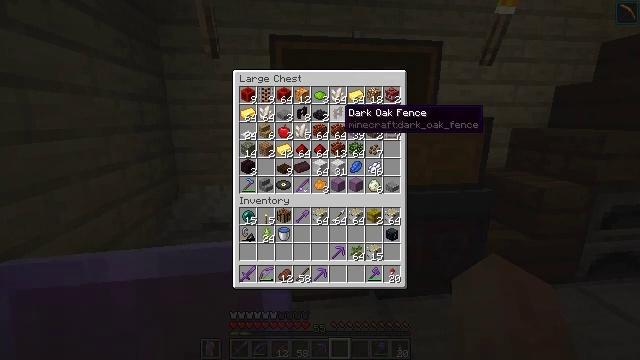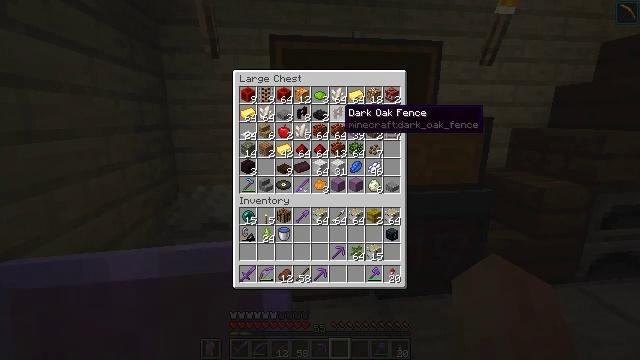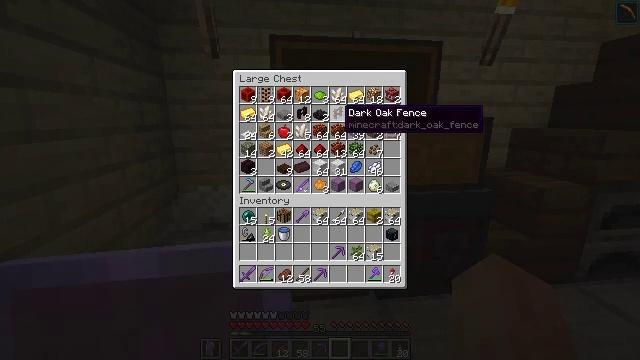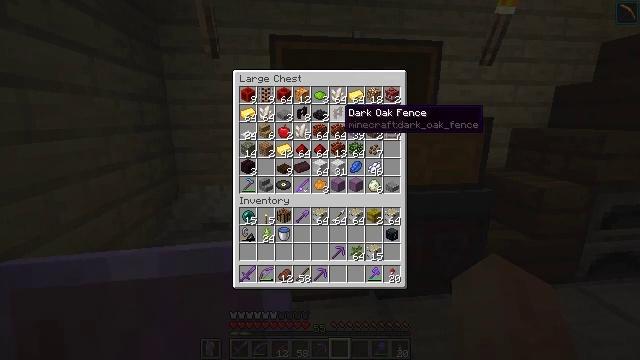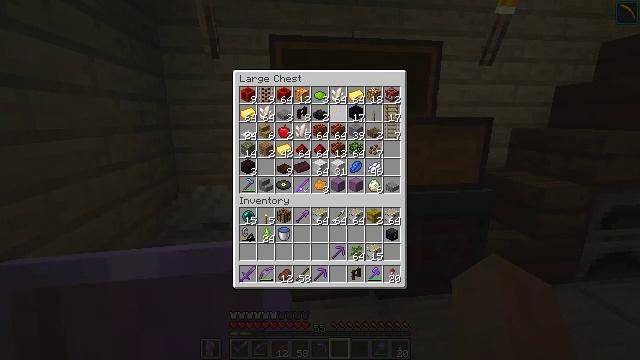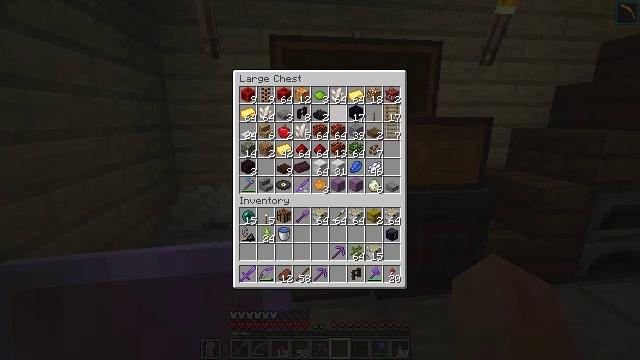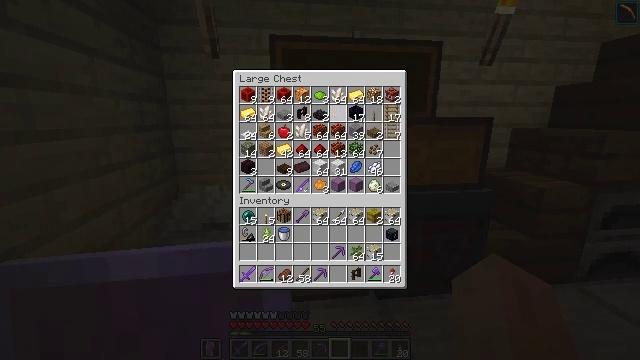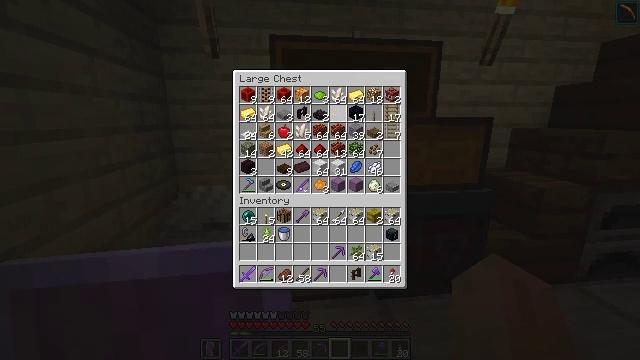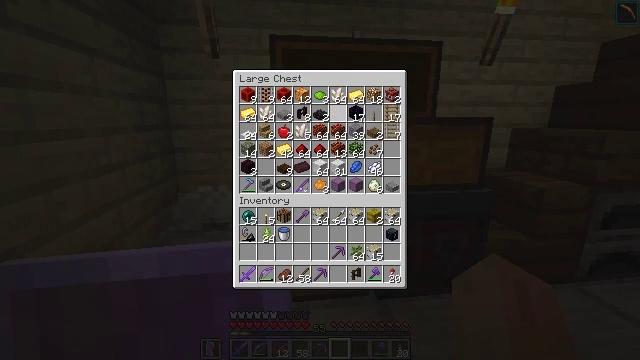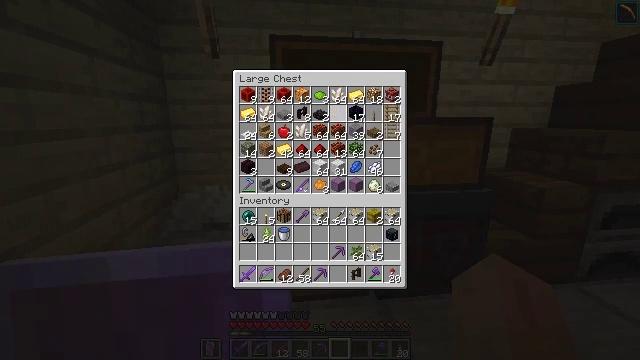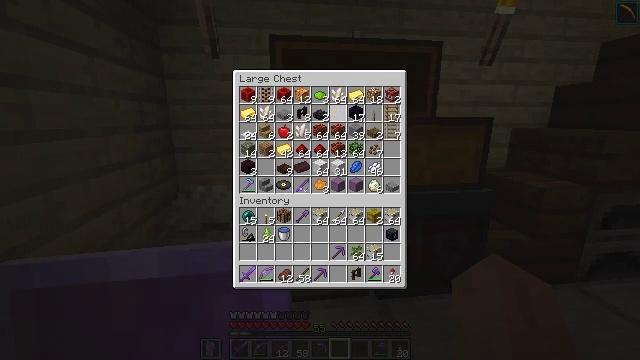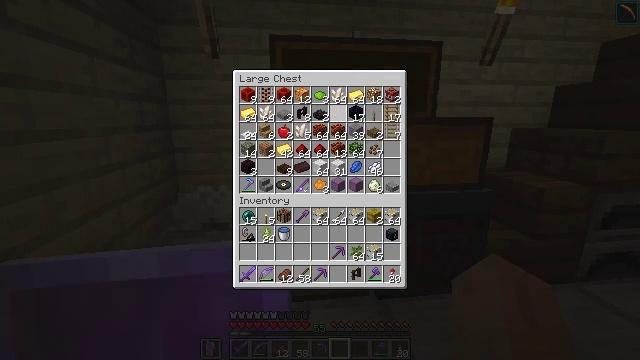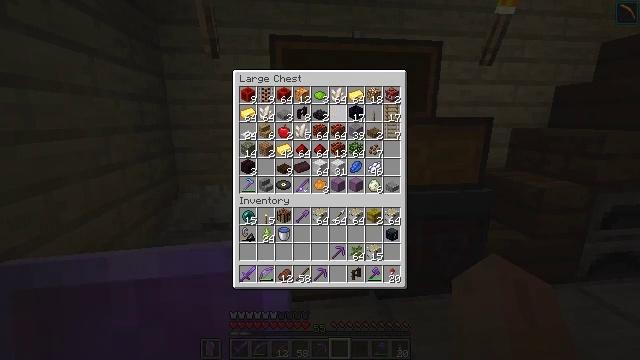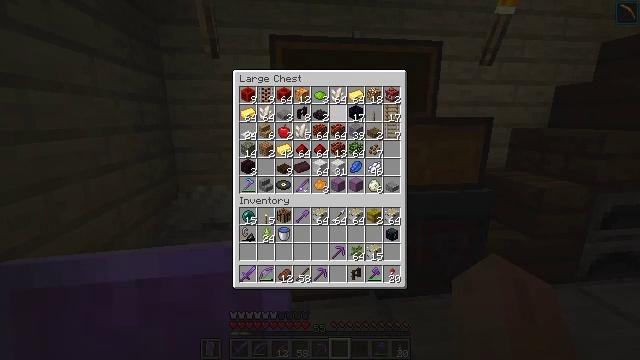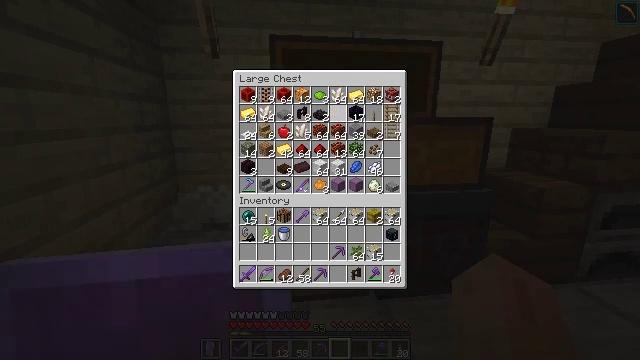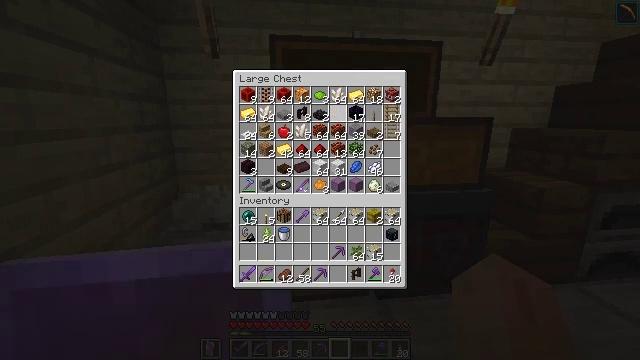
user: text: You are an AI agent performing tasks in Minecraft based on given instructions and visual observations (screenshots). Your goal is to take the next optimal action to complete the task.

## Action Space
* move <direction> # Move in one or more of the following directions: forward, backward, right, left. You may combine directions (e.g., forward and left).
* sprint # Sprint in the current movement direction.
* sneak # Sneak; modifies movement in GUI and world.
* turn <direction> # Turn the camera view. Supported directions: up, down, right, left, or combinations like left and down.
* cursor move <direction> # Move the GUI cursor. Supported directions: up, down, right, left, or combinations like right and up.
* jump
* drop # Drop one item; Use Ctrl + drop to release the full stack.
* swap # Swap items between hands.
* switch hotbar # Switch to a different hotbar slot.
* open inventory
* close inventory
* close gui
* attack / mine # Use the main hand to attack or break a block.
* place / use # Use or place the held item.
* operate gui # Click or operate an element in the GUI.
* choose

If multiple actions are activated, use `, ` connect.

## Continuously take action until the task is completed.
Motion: motion action
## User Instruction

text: Combine string and slimeball to craft a lead.
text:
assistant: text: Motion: sneak
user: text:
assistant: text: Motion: sneak
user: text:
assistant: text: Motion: sneak
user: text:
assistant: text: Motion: sneak, attack / mine
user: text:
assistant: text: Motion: sneak, attack / mine
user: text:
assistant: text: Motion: sneak, attack / mine
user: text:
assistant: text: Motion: sneak
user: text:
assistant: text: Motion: sneak
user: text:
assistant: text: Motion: sneak
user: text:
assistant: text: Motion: sneak
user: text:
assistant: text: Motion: no_op
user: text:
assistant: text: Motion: no_op
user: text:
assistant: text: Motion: no_op
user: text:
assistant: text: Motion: no_op
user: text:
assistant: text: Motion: no_op
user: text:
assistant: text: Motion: no_op
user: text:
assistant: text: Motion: no_op
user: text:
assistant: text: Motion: no_op
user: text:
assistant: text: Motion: no_op
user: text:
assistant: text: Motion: turn right and up
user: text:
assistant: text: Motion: turn right and up
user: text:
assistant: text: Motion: move forward, turn right and up
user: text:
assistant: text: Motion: move forward
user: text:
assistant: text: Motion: move forward
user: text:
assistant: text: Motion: move forward
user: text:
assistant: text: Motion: move forward
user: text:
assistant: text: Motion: move forward
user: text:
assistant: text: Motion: move forward, turn left
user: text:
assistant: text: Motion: move forward, turn left and down
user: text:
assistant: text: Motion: move forward, turn left and down